Aerial crown-view tile of a tropical tree (Barro Colorado Island, Panama), acquired 20240611:
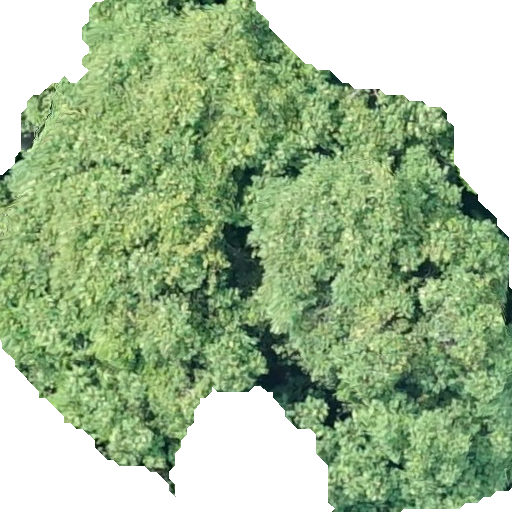
Species: Dipteryx oleifera
GBIF accepted scientific name: Dipteryx oleifera
Crown area: 326.76 m²